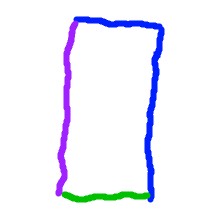
Shape: rectangle